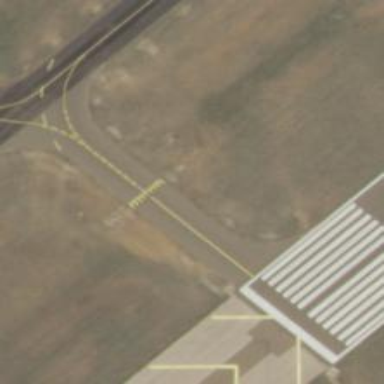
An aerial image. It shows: View of taxiway at the airport.